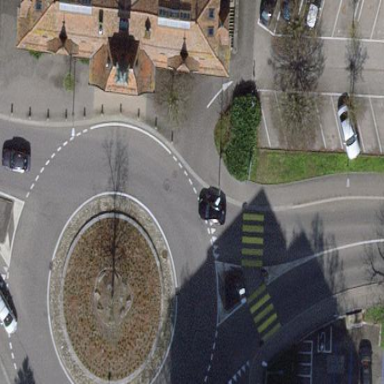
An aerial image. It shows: Secondary road with asphalt surface leading to roundabout junction.